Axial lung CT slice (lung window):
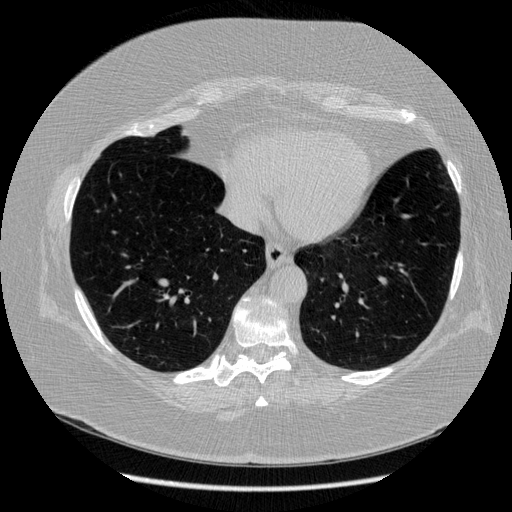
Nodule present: no